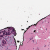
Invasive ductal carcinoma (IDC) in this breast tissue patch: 0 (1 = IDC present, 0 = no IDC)